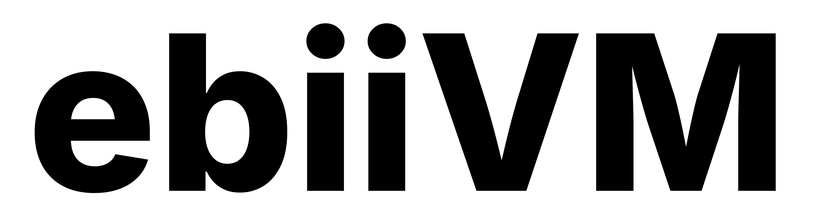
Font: Inter_ExtraBold